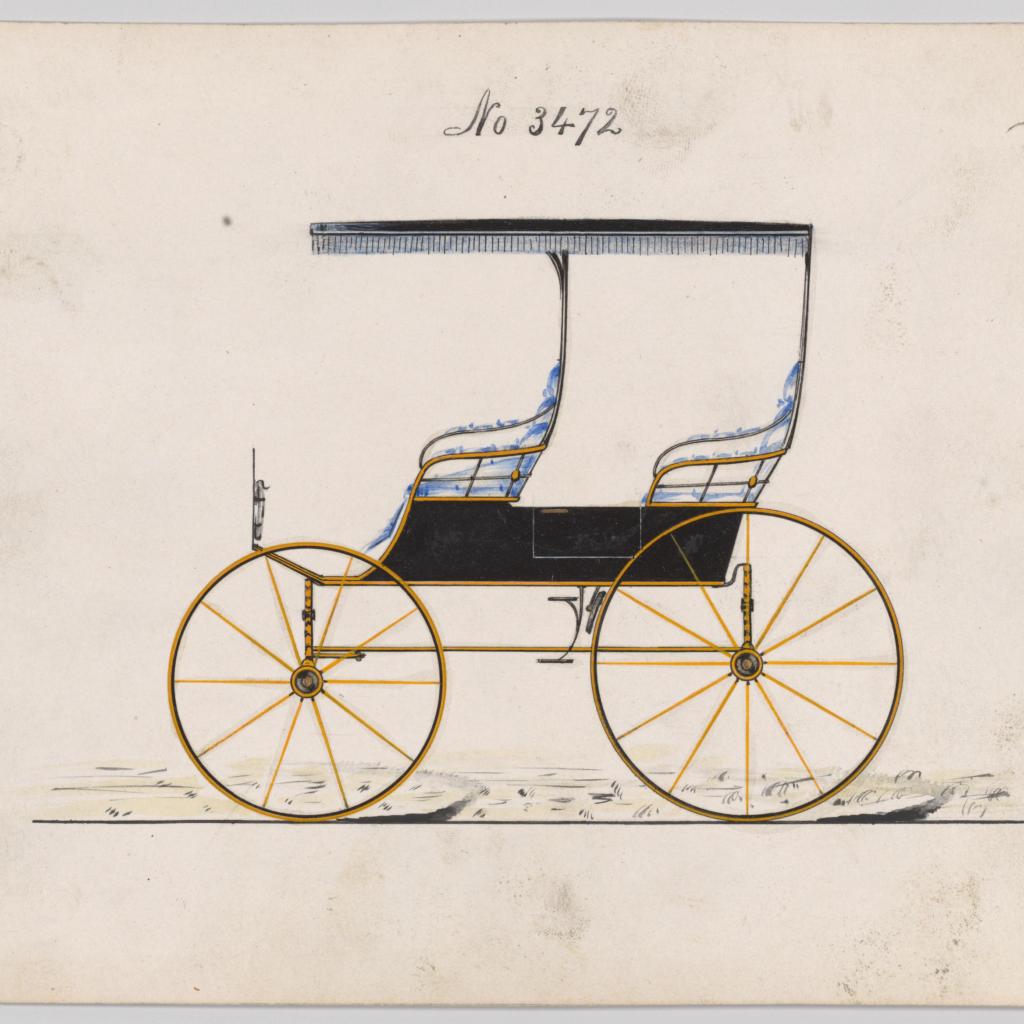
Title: Design for Canopy Top Phaeton, no. 3472
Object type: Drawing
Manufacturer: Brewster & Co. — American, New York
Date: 1878
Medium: Pen and black ink, watercolor and gouache with gum arabic
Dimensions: sheet: 6 5/8 x 9 in. (16.8 x 22.9 cm)
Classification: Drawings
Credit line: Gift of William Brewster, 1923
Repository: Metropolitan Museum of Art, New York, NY